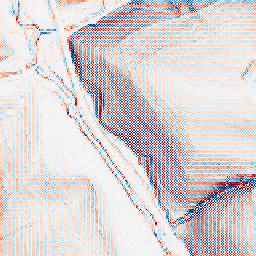
Category: wavelet
Decomposition family: wavelet_dwt
Decomposition parameters: wavelet: haar
level: 1
Upsampling method: area
Upsampling parameters: scale: 4
Upsampling scale: 4